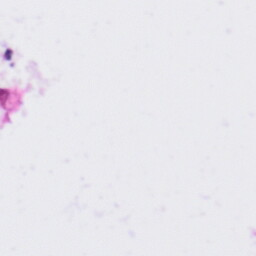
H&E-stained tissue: Tonsil